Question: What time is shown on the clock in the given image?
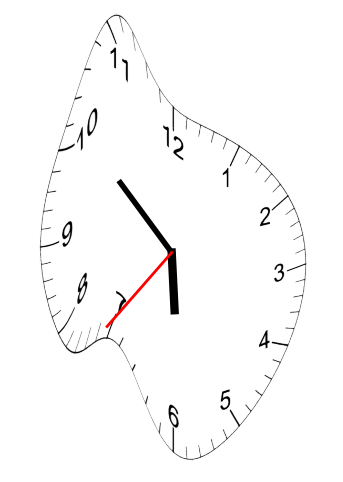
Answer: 05:51:36